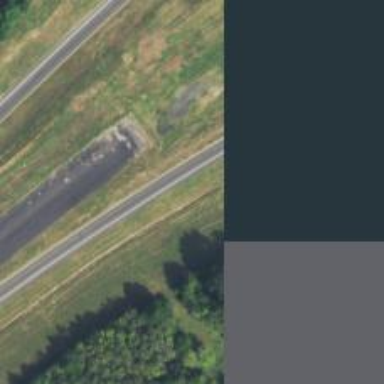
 surfaced with asphalt. It is classified as trunk highway."